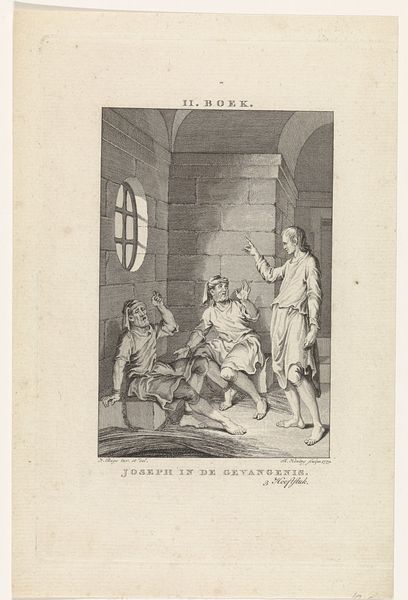
Titel: Jozef in de gevangenis
Künstler: Theodoor Koning
Standort: Amsterdam
Institution: Rijksmuseum
Schlagwörter: mann, weiß, menschen, sitzen, fenster, finger, frankreich, licht, männer, raum, schwarz, skizze, zeichnung, hochformat, bart, gesichter, stehen, steine, hände, gitter, oval, kopfbedeckung, kette, mauer, grafik, karikatur, zeigen, wände, gewölbe, buch, druck, schwarzweiss, radierung, stich, titel, text, ketten, niederländisch, gefängnis, kerker, gefangene, kupferstich, josef, joseph, verlies, ik, daudet